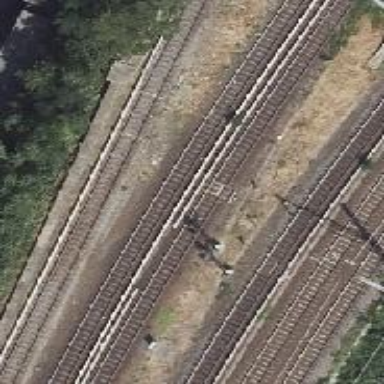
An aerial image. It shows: Railway signal.